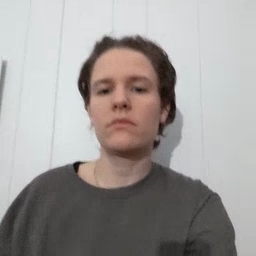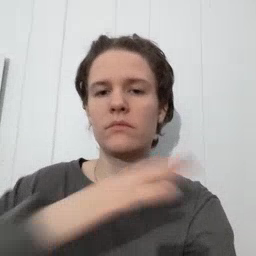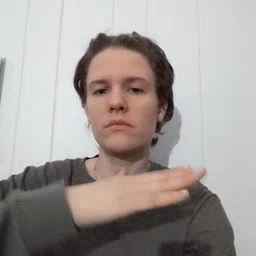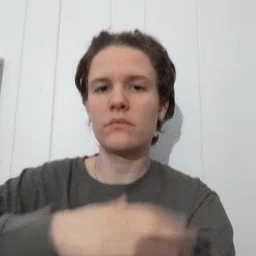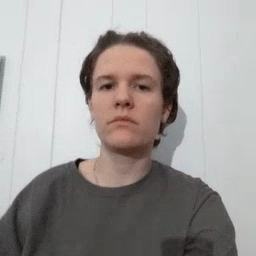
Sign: table